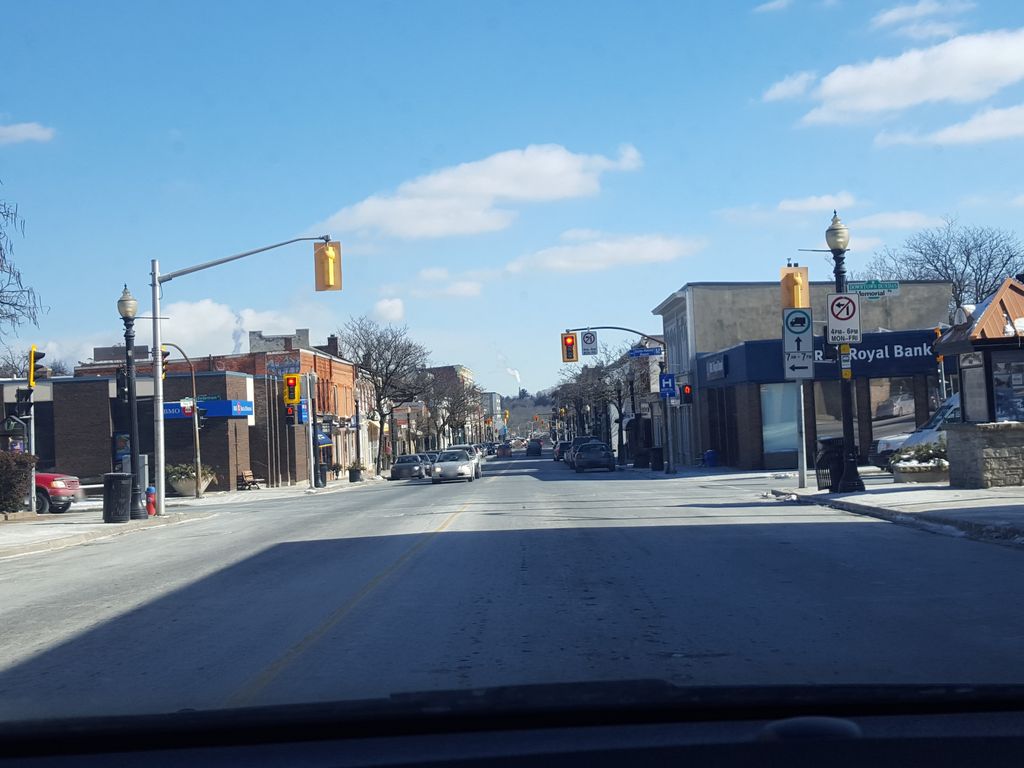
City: hamilton